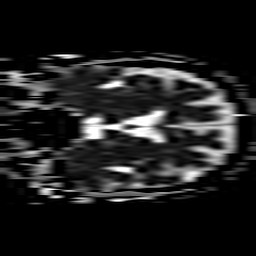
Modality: ADC
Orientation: coronal
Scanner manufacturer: philips
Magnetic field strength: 3 T
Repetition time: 3.204 s
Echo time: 0.076 s